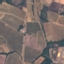
Land use / land cover: PermanentCrop